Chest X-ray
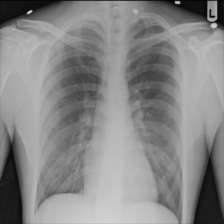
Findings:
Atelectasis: negative
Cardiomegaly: negative
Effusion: negative
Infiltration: negative
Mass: negative
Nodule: negative
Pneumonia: negative
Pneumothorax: positive
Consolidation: negative
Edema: negative
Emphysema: negative
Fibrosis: negative
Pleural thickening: negative
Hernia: negative